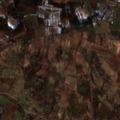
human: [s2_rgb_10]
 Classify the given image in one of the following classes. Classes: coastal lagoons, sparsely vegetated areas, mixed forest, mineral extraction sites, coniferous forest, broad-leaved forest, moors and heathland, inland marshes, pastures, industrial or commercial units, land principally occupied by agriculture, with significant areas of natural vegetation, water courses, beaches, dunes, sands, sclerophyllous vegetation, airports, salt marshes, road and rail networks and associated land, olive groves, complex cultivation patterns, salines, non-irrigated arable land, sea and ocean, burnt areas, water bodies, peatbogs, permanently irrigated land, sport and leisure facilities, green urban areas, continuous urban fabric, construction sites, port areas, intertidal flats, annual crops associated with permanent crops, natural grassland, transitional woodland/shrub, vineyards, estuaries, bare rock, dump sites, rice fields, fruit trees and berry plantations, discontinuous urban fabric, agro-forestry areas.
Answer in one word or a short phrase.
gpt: non-irrigated arable land, complex cultivation patterns, land principally occupied by agriculture, with significant areas of natural vegetation, broad-leaved forest, transitional woodland/shrub